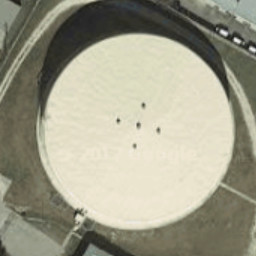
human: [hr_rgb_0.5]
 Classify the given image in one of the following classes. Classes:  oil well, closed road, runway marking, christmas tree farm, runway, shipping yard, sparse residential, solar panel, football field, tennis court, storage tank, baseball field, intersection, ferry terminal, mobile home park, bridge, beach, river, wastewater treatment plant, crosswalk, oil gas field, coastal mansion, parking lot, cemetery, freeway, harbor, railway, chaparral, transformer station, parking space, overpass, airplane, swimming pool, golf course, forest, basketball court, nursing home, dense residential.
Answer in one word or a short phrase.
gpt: storage tank